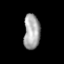
Tissue: lung
Cell type: T cells
Senescence score: 0.1786
Nuclear area (px): 558
Mean DAPI intensity: 165.704